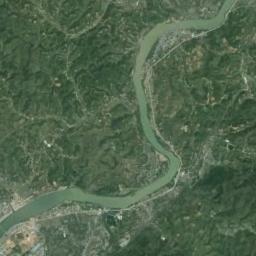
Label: river